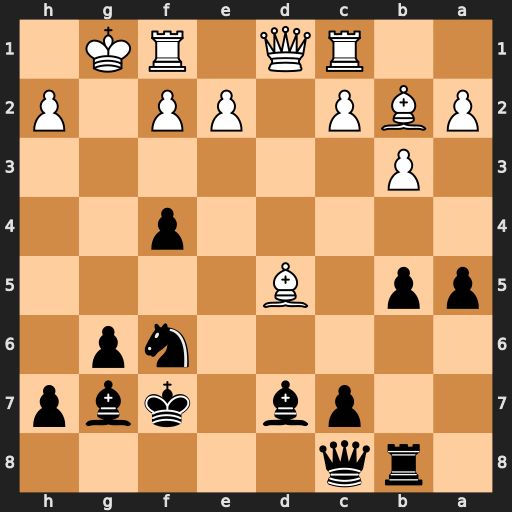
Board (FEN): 1rq5/2pb1kbp/5np1/pp1B4/5p2/1P6/PBP1PP1P/2RQ1RK1
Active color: b
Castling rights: -
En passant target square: -
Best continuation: Nxd5 Bxg7 Bc6 f3 Kxg7